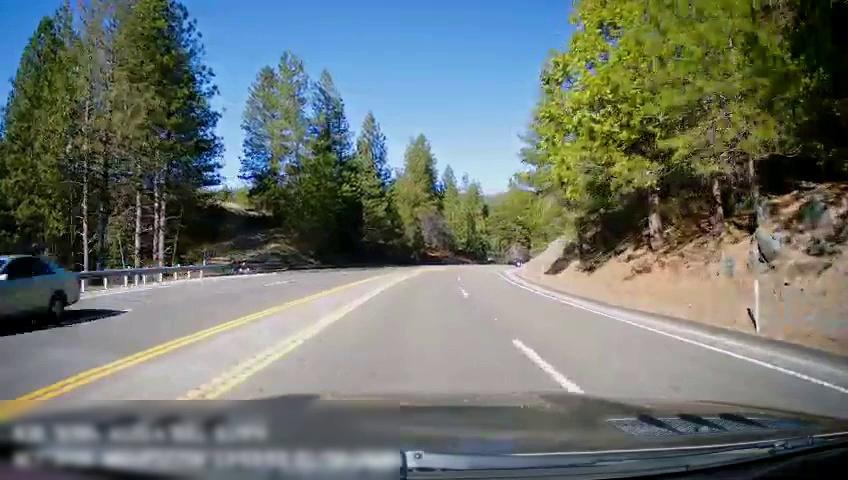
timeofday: Day
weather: Sunny
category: Drivable Space
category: Vehicles | Car
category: Lanes | Opposite Lane
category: Lanes | Alternate Lane
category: Lanes | Current Lane
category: Lanes | Opposite Lane
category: Lanes | Current Lane
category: Lanes | Alternate Lane
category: Lanes | Opposite Lane
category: Lanes | Opposite Lane